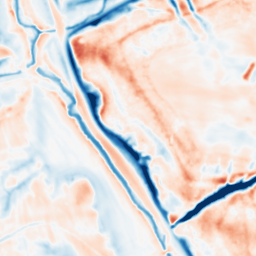
Category: multiscale
Decomposition family: dog_multiscale
Decomposition parameters: sigma_ratio: 1.4
n_scales: 6
base_sigma: 1
Upsampling method: quartic
Upsampling parameters: scale: 8
Upsampling scale: 8